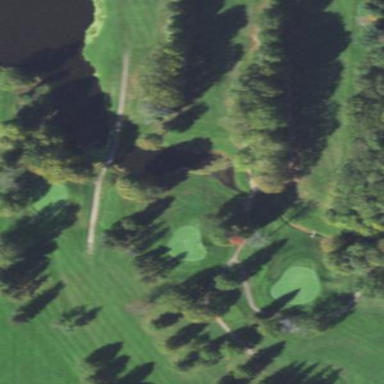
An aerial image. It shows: Water hazard on golf course. The hazard is natural water feature.